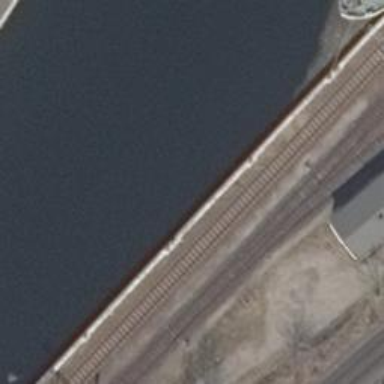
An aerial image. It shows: Railway switch.